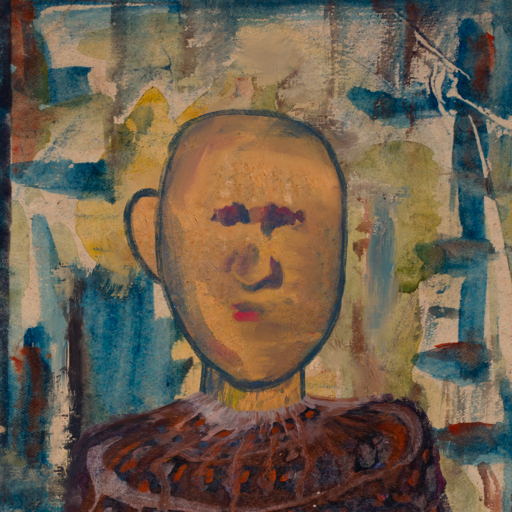
Background: Orphan, Head And Neck Front: In_The_Sun, Face Front: In_The_Sun, Bust: Hypocrite, Hair Front: Blank, Head Accessory: Blank, Second Necklace: Blank, Necklace: Blank, Baby: Blank